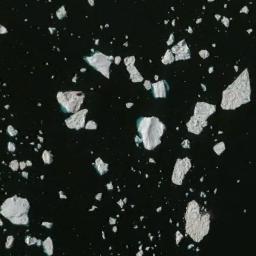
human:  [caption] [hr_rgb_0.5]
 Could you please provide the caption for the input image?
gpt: There are many ice on the dark green sea .

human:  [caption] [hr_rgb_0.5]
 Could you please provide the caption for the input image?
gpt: Many large and small non-adhesive ice cubes float on the blue sea .

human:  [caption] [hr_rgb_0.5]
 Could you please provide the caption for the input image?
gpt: The sea ice on the right is larger .

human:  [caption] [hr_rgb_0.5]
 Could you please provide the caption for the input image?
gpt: A lot of sea ice of different sizes and thickness floats in the deep blue sea .

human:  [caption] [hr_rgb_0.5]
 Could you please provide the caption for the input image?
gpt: There are many pieces of sea ice .